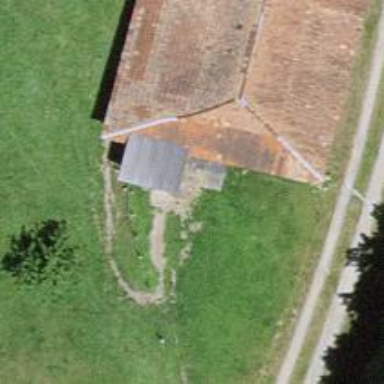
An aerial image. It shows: Barn.